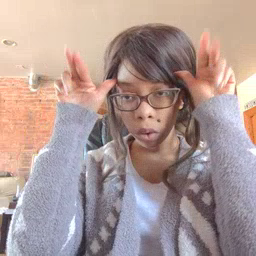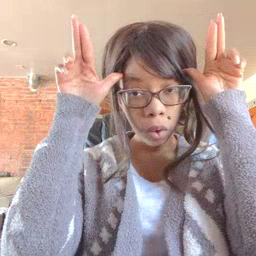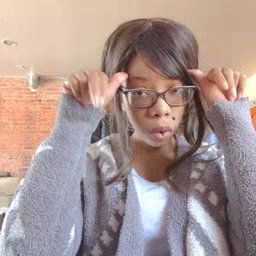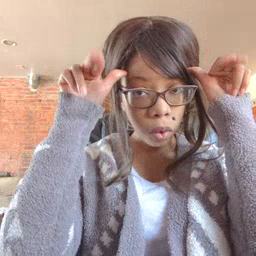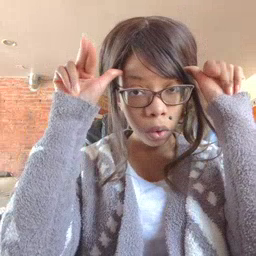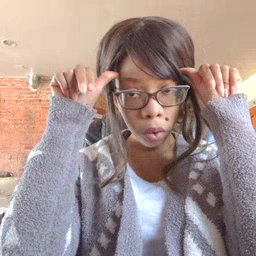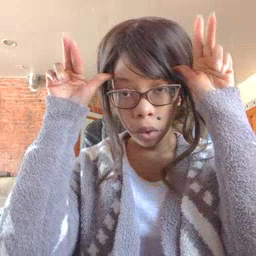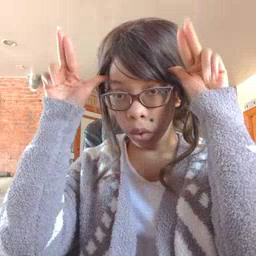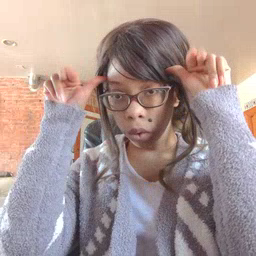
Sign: horse